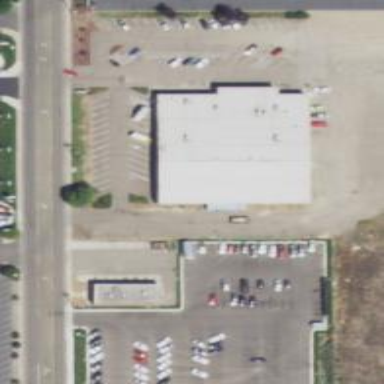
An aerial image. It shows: Building that houses bowling alley.